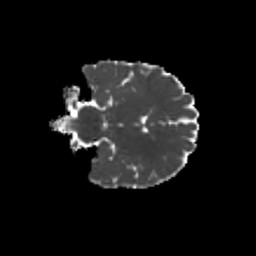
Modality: MD
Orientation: coronal
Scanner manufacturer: siemens
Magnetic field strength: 3 T
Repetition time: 9.2 s
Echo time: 0.084 s